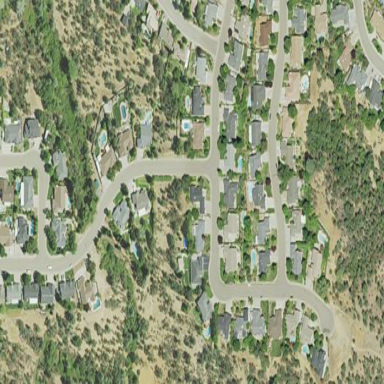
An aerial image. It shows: Residential area in subdivision.